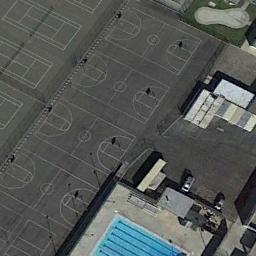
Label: basketball_court